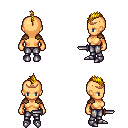
a pixel art fantasy rpg character, female body template, human, tanned skin, leather shoulder armor, metal pants, blonde mohawk hairstyle, bronze tiara, metal boots, dagger, four views (front, back, left, right), 2x2 character sprite sheet, small pixel art, hard edges, no anti-aliasing